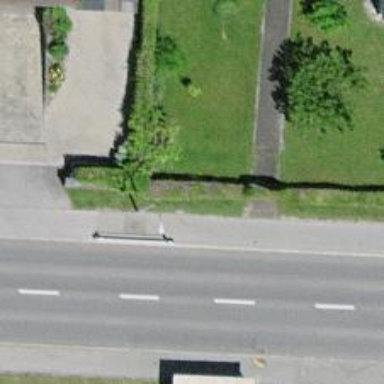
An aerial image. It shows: Hedge acting as barrier.